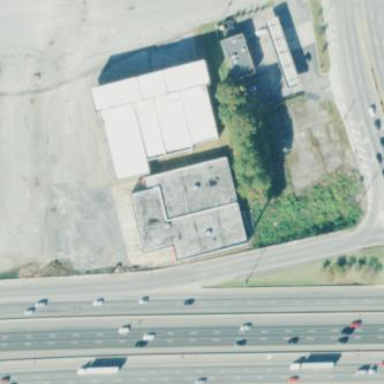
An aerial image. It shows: Retail building.